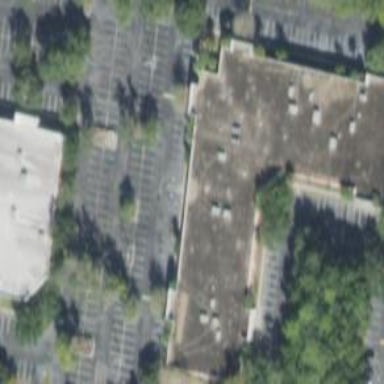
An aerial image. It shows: Parking space.